Field crop: maize
Growth stage: 1
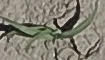
Species: sorghum